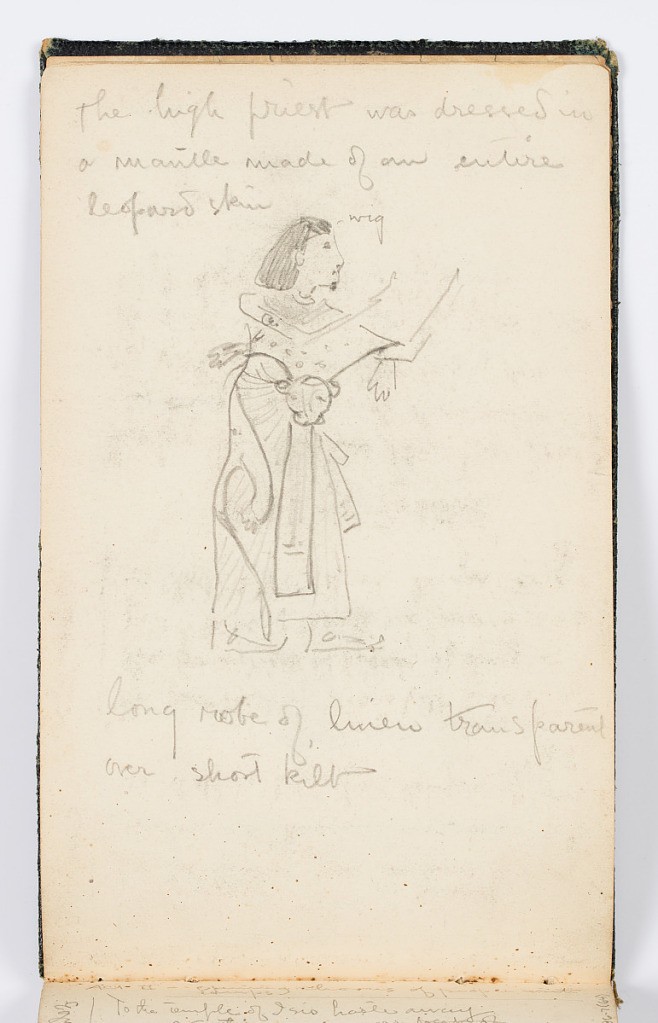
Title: Sketchbook Page: Egyptian Figure, The High Priest
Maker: Kenyon Cox, American, 1856–1919
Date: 1883
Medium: Graphite on paper
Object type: Sketchbook folio
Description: Recto: Sketch of an Ancient Egyptian figure, labeled the high priest, dressed in leopard skin.
Verso: Sketch of a female Ancient Egyptian figure, with long curls, labeled the hand maid.